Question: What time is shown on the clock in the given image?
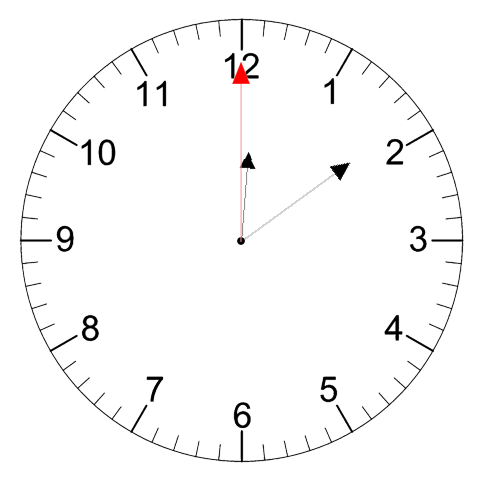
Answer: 12:09:00